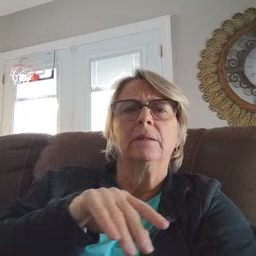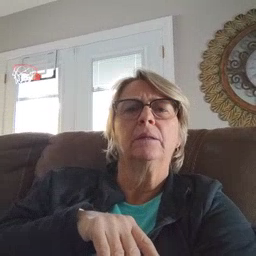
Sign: quiet